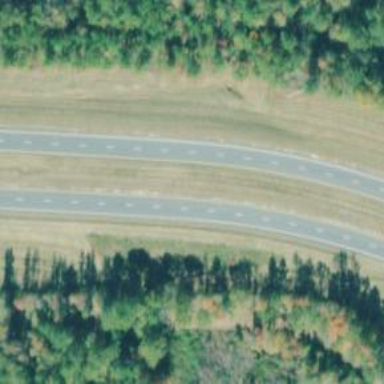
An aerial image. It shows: Asphalt trunk highway.